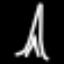
Label: The Eiffel Tower